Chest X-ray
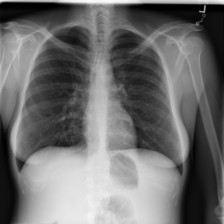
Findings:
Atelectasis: negative
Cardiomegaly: negative
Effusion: negative
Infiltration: negative
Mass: negative
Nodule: negative
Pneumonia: negative
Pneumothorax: negative
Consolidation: negative
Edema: negative
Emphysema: negative
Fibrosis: negative
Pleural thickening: negative
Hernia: negative